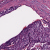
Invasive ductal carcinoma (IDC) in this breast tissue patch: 0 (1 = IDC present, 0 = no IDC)